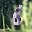
Label: 6